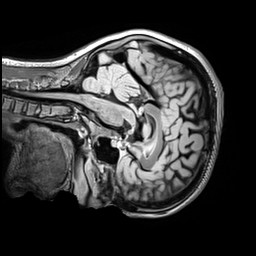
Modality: FLAIR
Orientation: sagittal
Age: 12
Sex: male
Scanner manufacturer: siemens
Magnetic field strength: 3 T
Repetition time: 5 s
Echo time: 0.388 s